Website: home-depot
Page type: customer-info-address
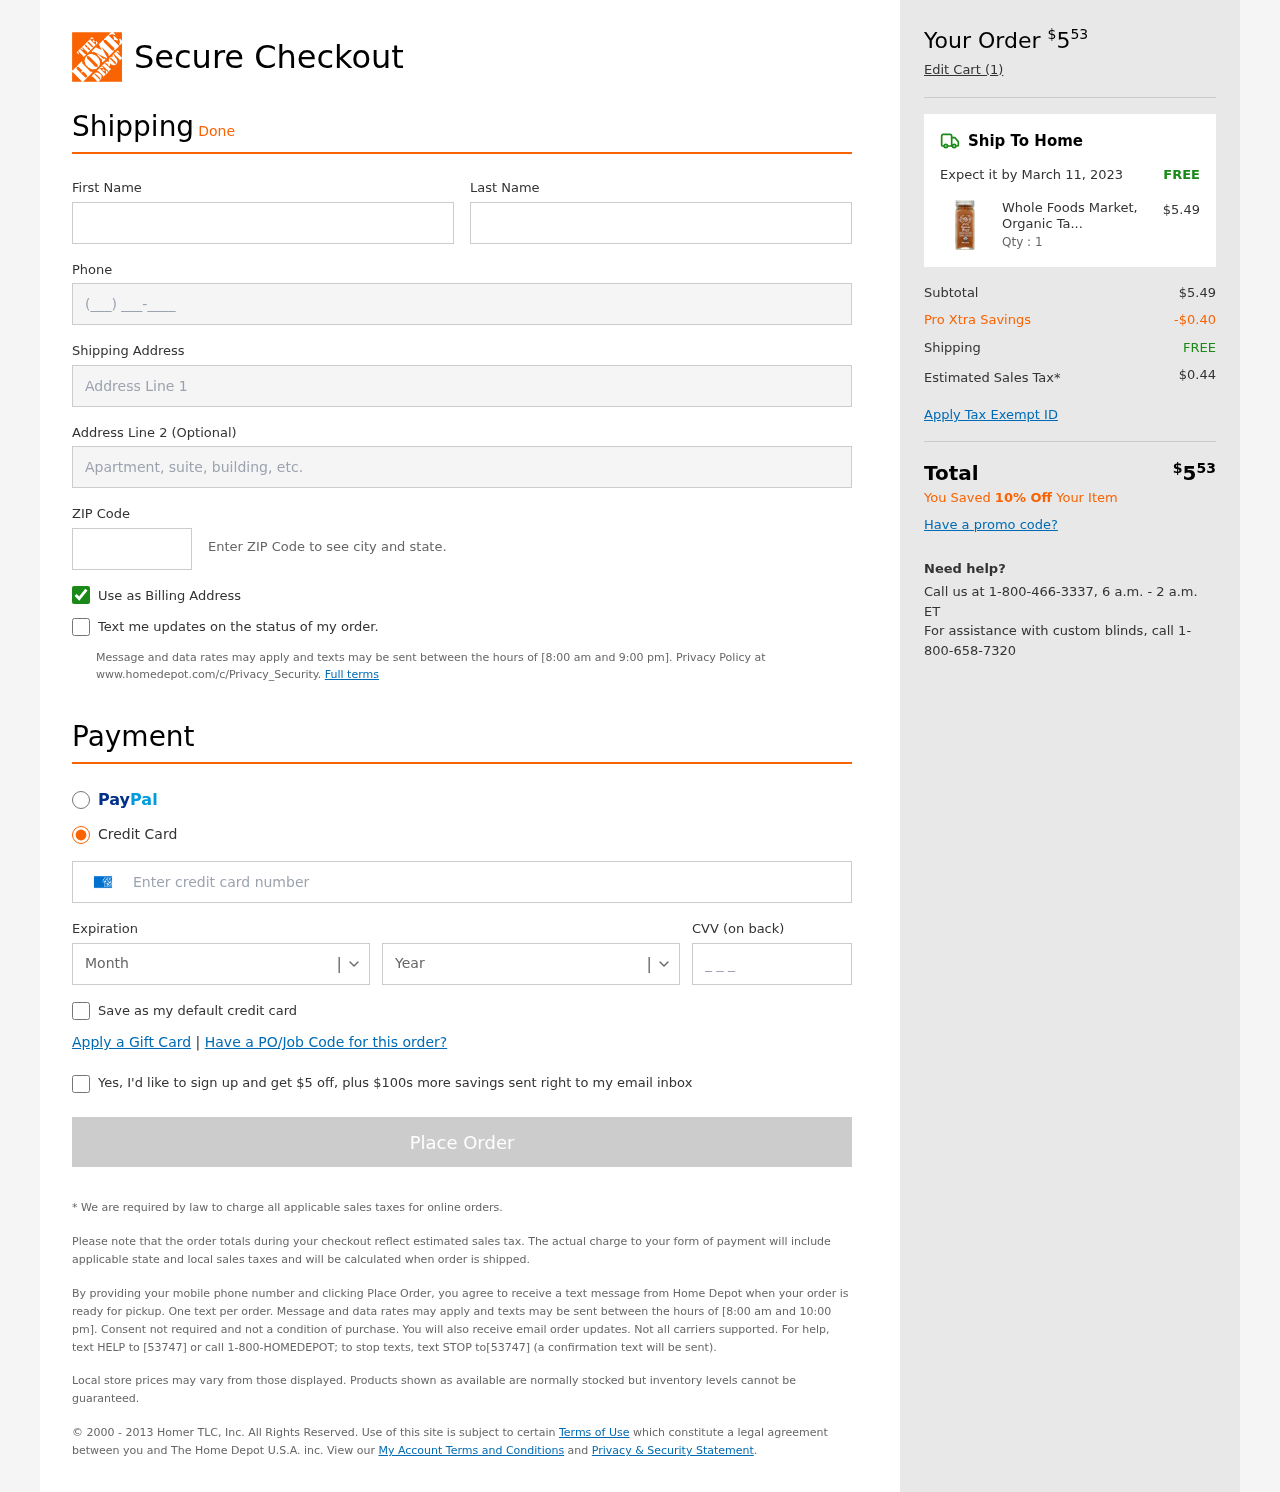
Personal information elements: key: PII_CARD_CVV
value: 7497
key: PII_CARD_EXPIRY_MONTH
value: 09
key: PII_CARD_EXPIRY_YEAR
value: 29
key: PII_CARD_NUMBER
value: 3467 8224 9093 424
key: PII_FIRSTNAME
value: Susan
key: PII_LASTNAME
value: Payne
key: PII_PHONE
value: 3858897681
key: PII_POSTCODE
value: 76104
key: PII_STREET
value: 2679 Jillian Unions
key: PII_STREET2
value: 58744 Matthew Bridge Apt. 229
Product elements: key: PRODUCT1_NAME
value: Whole Foods Market, Organic Tandoori Masala Seasoning, 2.08 oz
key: PRODUCT1_PRICE
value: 5.49
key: PRODUCT1_QUANTITY
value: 1
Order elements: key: ORDER_TOTAL
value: $553
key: ORDER_NUM_ITEMS
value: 1
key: ORDER_DELIVERY_DATE
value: March 11, 2023
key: ORDER_SHIPPING_COST
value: FREE
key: ORDER_SUBTOTAL
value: $5.49
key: ORDER_DISCOUNT
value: -$0.40
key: ORDER_SHIPPING_COST2
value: FREE
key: ORDER_TAX
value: $0.44
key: ORDER_TOTAL2
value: $553
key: ORDER_SAVINGS_MESSAGE
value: You Saved 10% Off Your Item